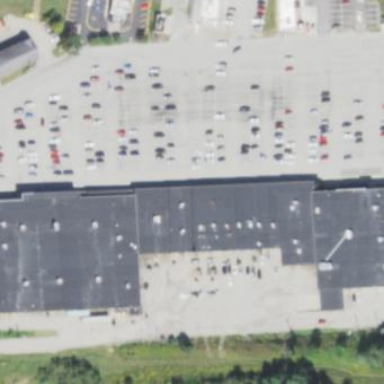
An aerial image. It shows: Mall building.